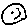
Label: smiley face